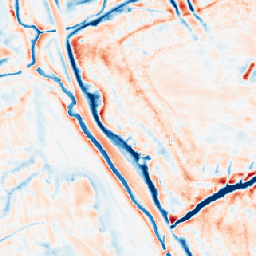
Category: edge_preserving
Decomposition family: bilateral
Decomposition parameters: d: 21
sigma_color: 50
sigma_space: 75
Upsampling method: area
Upsampling parameters: scale: 8
Upsampling scale: 8